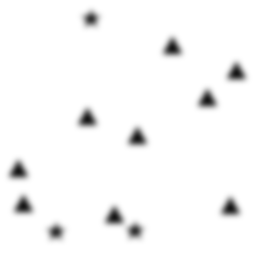
Squares: 0
Triangles: 9
Stars: 3
Total shapes: 12